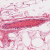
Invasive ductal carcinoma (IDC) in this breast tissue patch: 0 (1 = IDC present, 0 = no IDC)